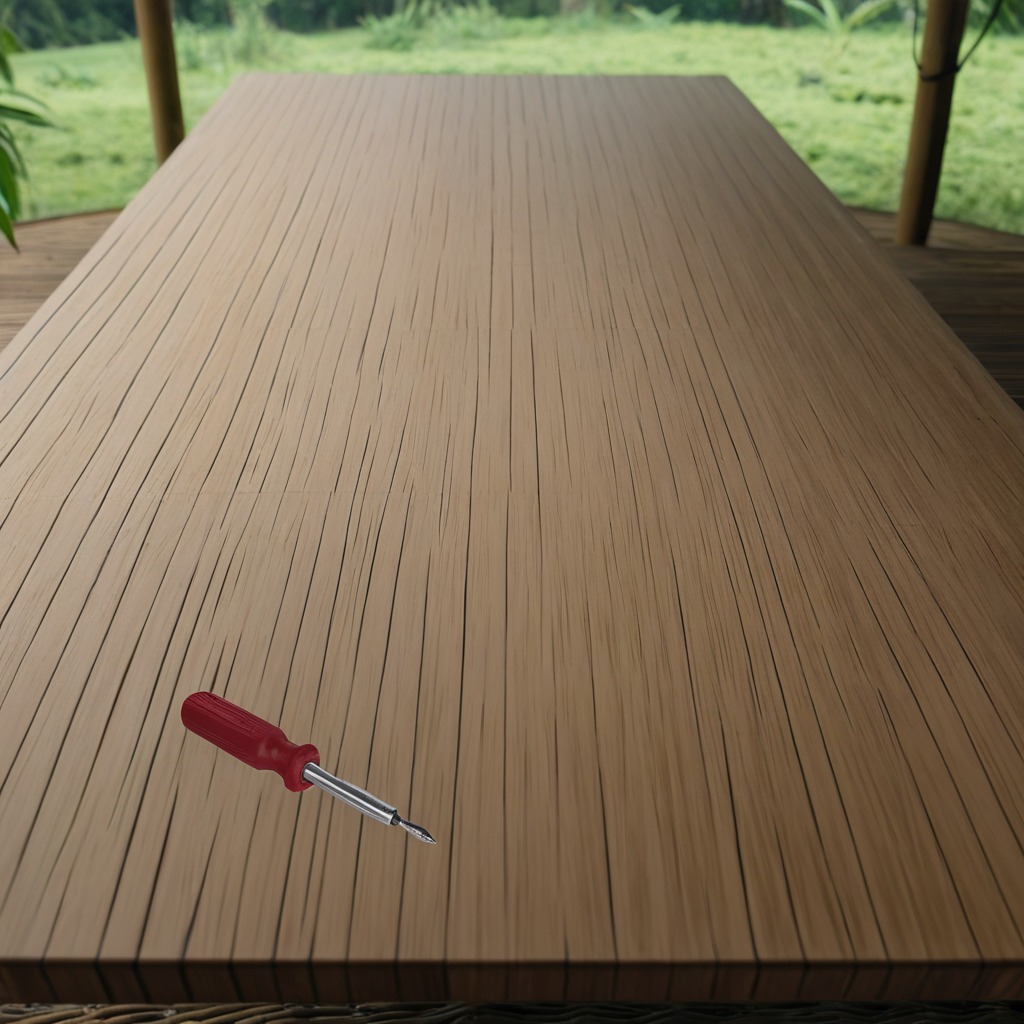
A screwdriver is lying on the wooden table inside a jungle field workshop tent.